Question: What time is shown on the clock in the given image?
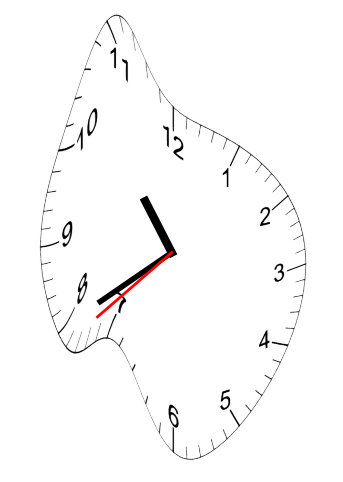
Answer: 10:39:38